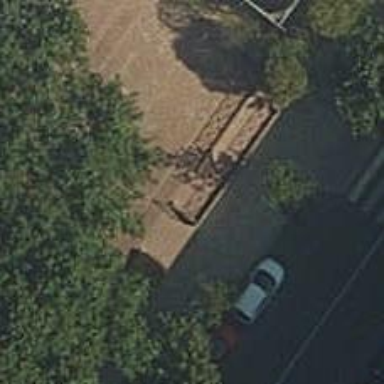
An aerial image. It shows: Footway made of paving stones.